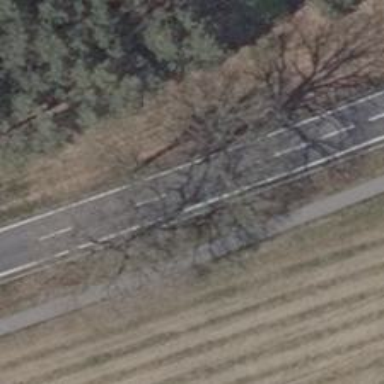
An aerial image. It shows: Asphalt road classified as primary highway.